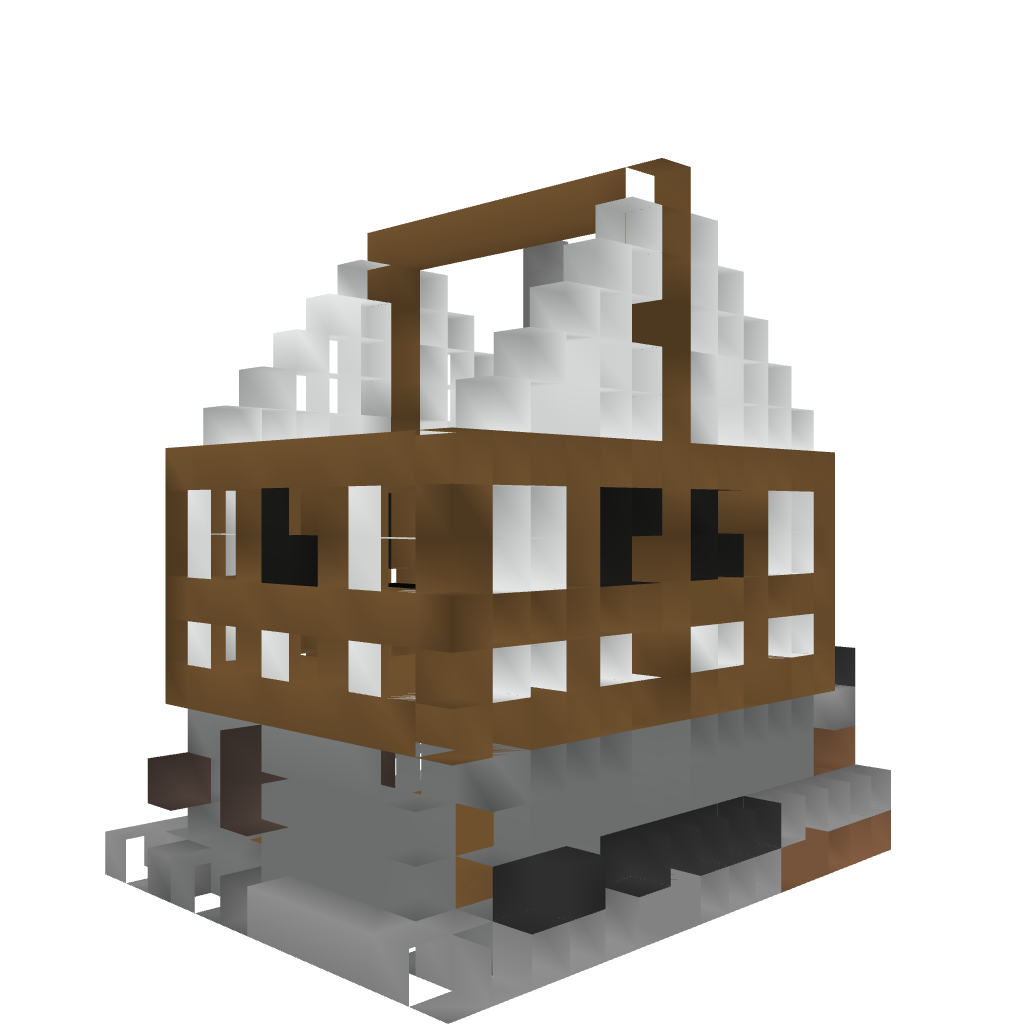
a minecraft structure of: Medieval Style House